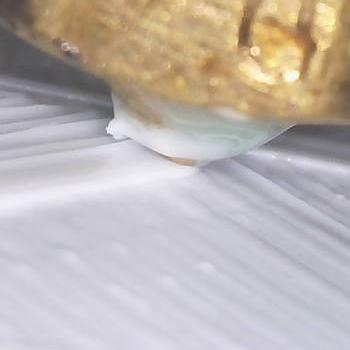
Flow rate: 118%